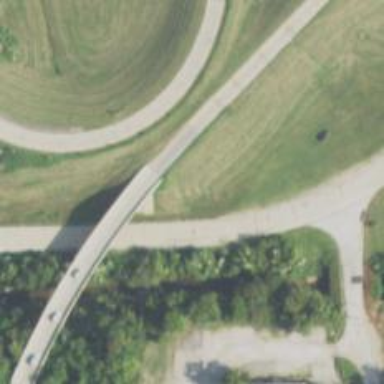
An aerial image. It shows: Bridge.